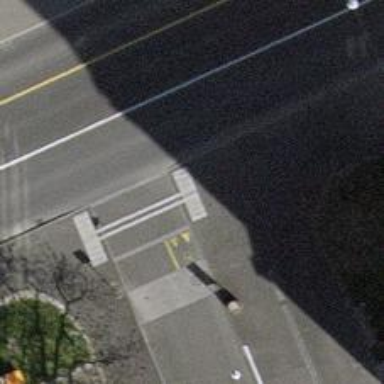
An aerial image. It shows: Kerb barrier.